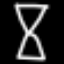
Label: hourglass